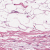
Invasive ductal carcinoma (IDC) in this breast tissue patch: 0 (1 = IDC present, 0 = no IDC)